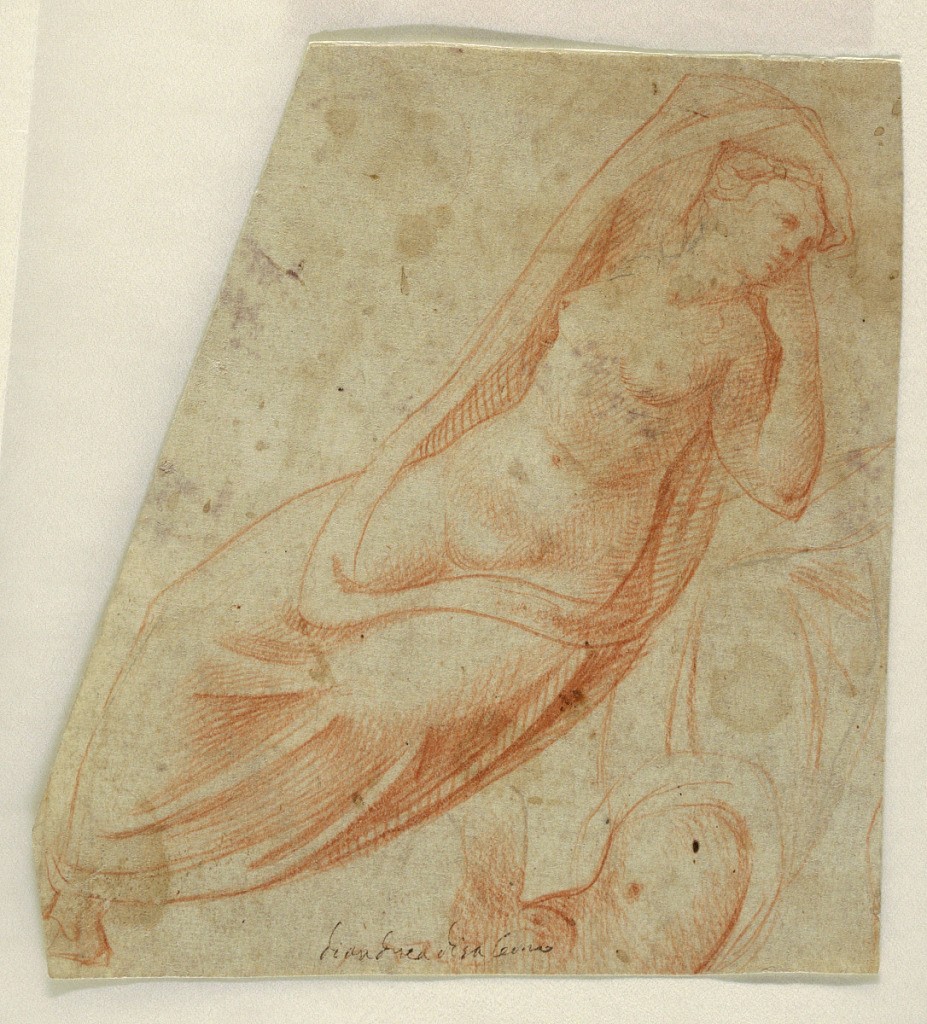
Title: Semi-Draped Female Figure
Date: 1650–70
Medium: Red chalk on paper
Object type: Drawing
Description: A semi-draped reclining female nude, her right arm over head, and resting her chin on her left fist. Below, partial study of the same figure. Probably copies from antique statuary.